Question: Count the number of objects in the diagram.
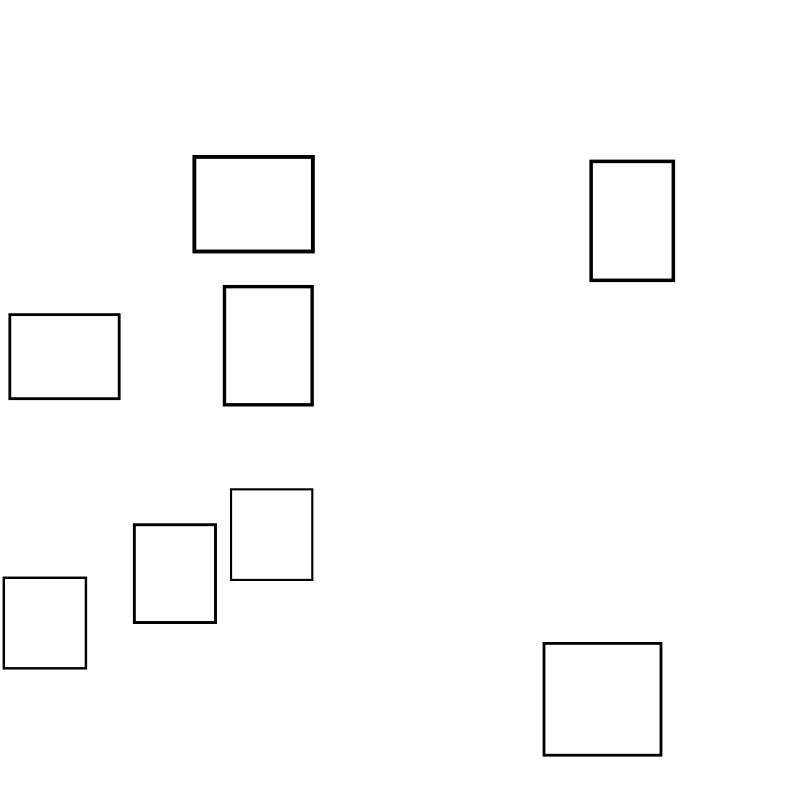
Answer: 8